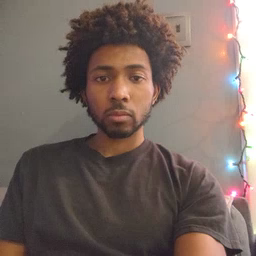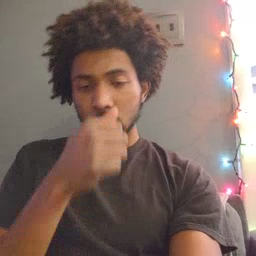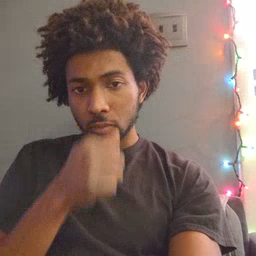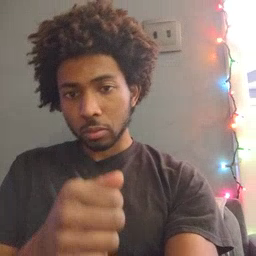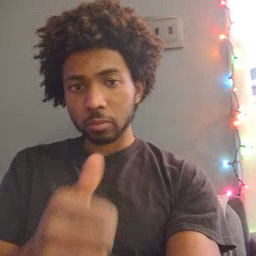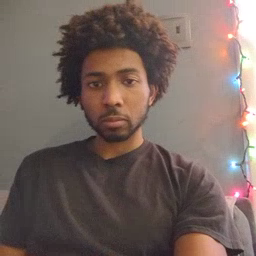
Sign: hide